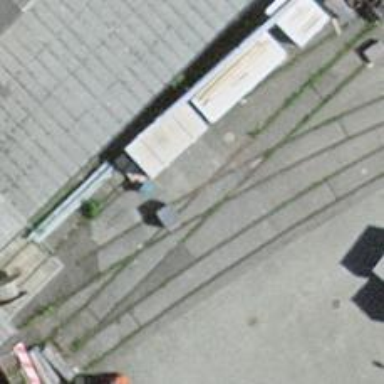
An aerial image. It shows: Abandoned railway spur with one track.